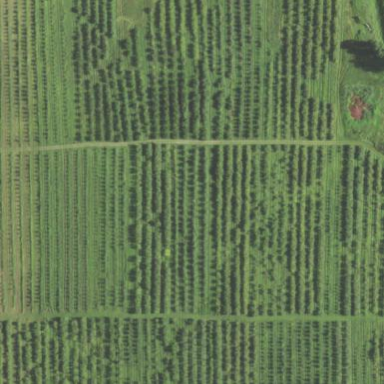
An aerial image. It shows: Orchard.